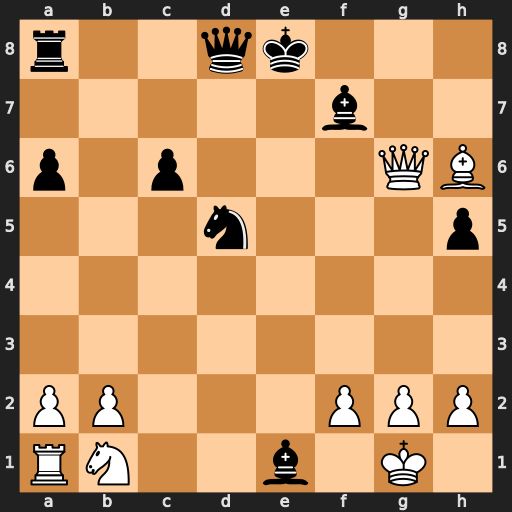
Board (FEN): r2qk3/5b2/p1p3QB/3n3p/8/8/PP3PPP/RN2b1K1
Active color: w
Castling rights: q
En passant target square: -
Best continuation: Qxc6+ Qd7 Qxa8+